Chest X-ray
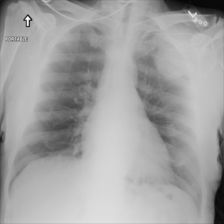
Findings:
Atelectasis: negative
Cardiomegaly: negative
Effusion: negative
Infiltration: negative
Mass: positive
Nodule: negative
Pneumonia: negative
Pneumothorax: negative
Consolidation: negative
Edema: negative
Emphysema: negative
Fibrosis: negative
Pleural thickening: negative
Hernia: negative